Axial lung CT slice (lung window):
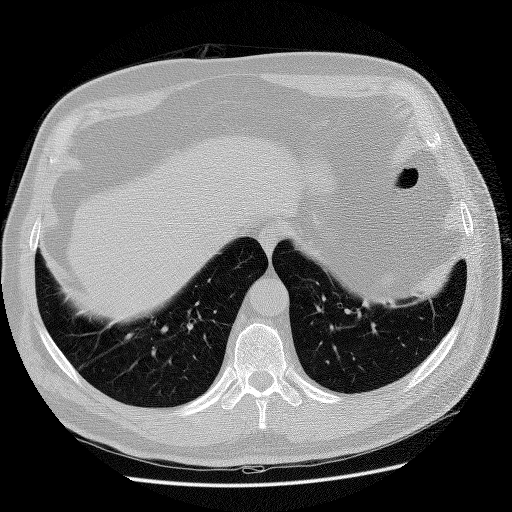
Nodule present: no